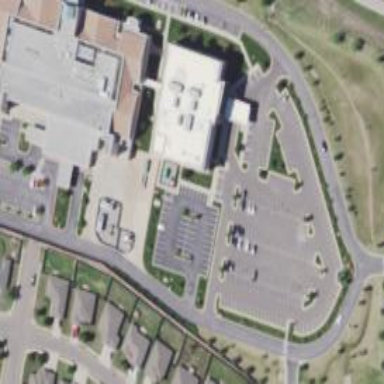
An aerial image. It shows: Hospital providing healthcare services.